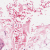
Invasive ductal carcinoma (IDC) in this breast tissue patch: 0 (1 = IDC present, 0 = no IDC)